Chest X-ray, AP view. Patient: 41 years old, sex F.
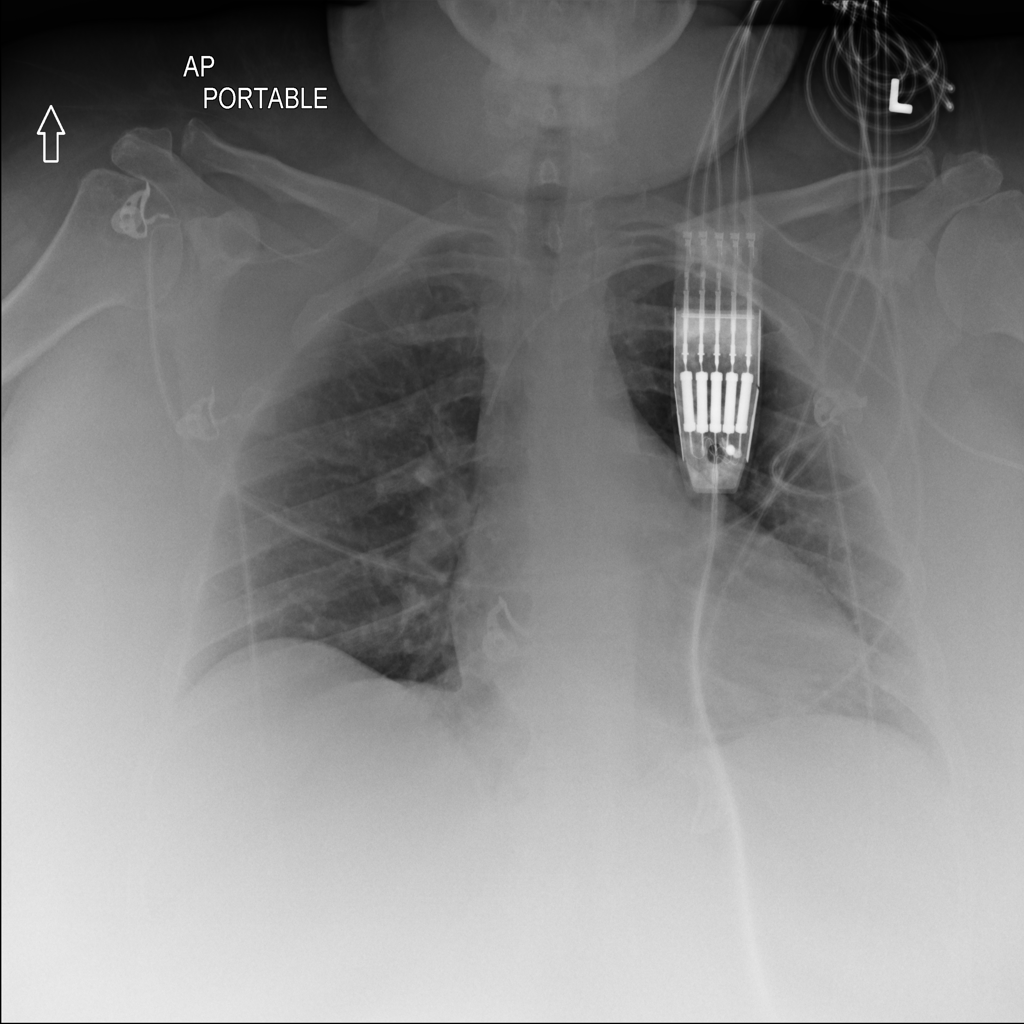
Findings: No Finding